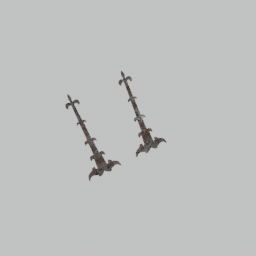
Label: mechanical